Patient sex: M
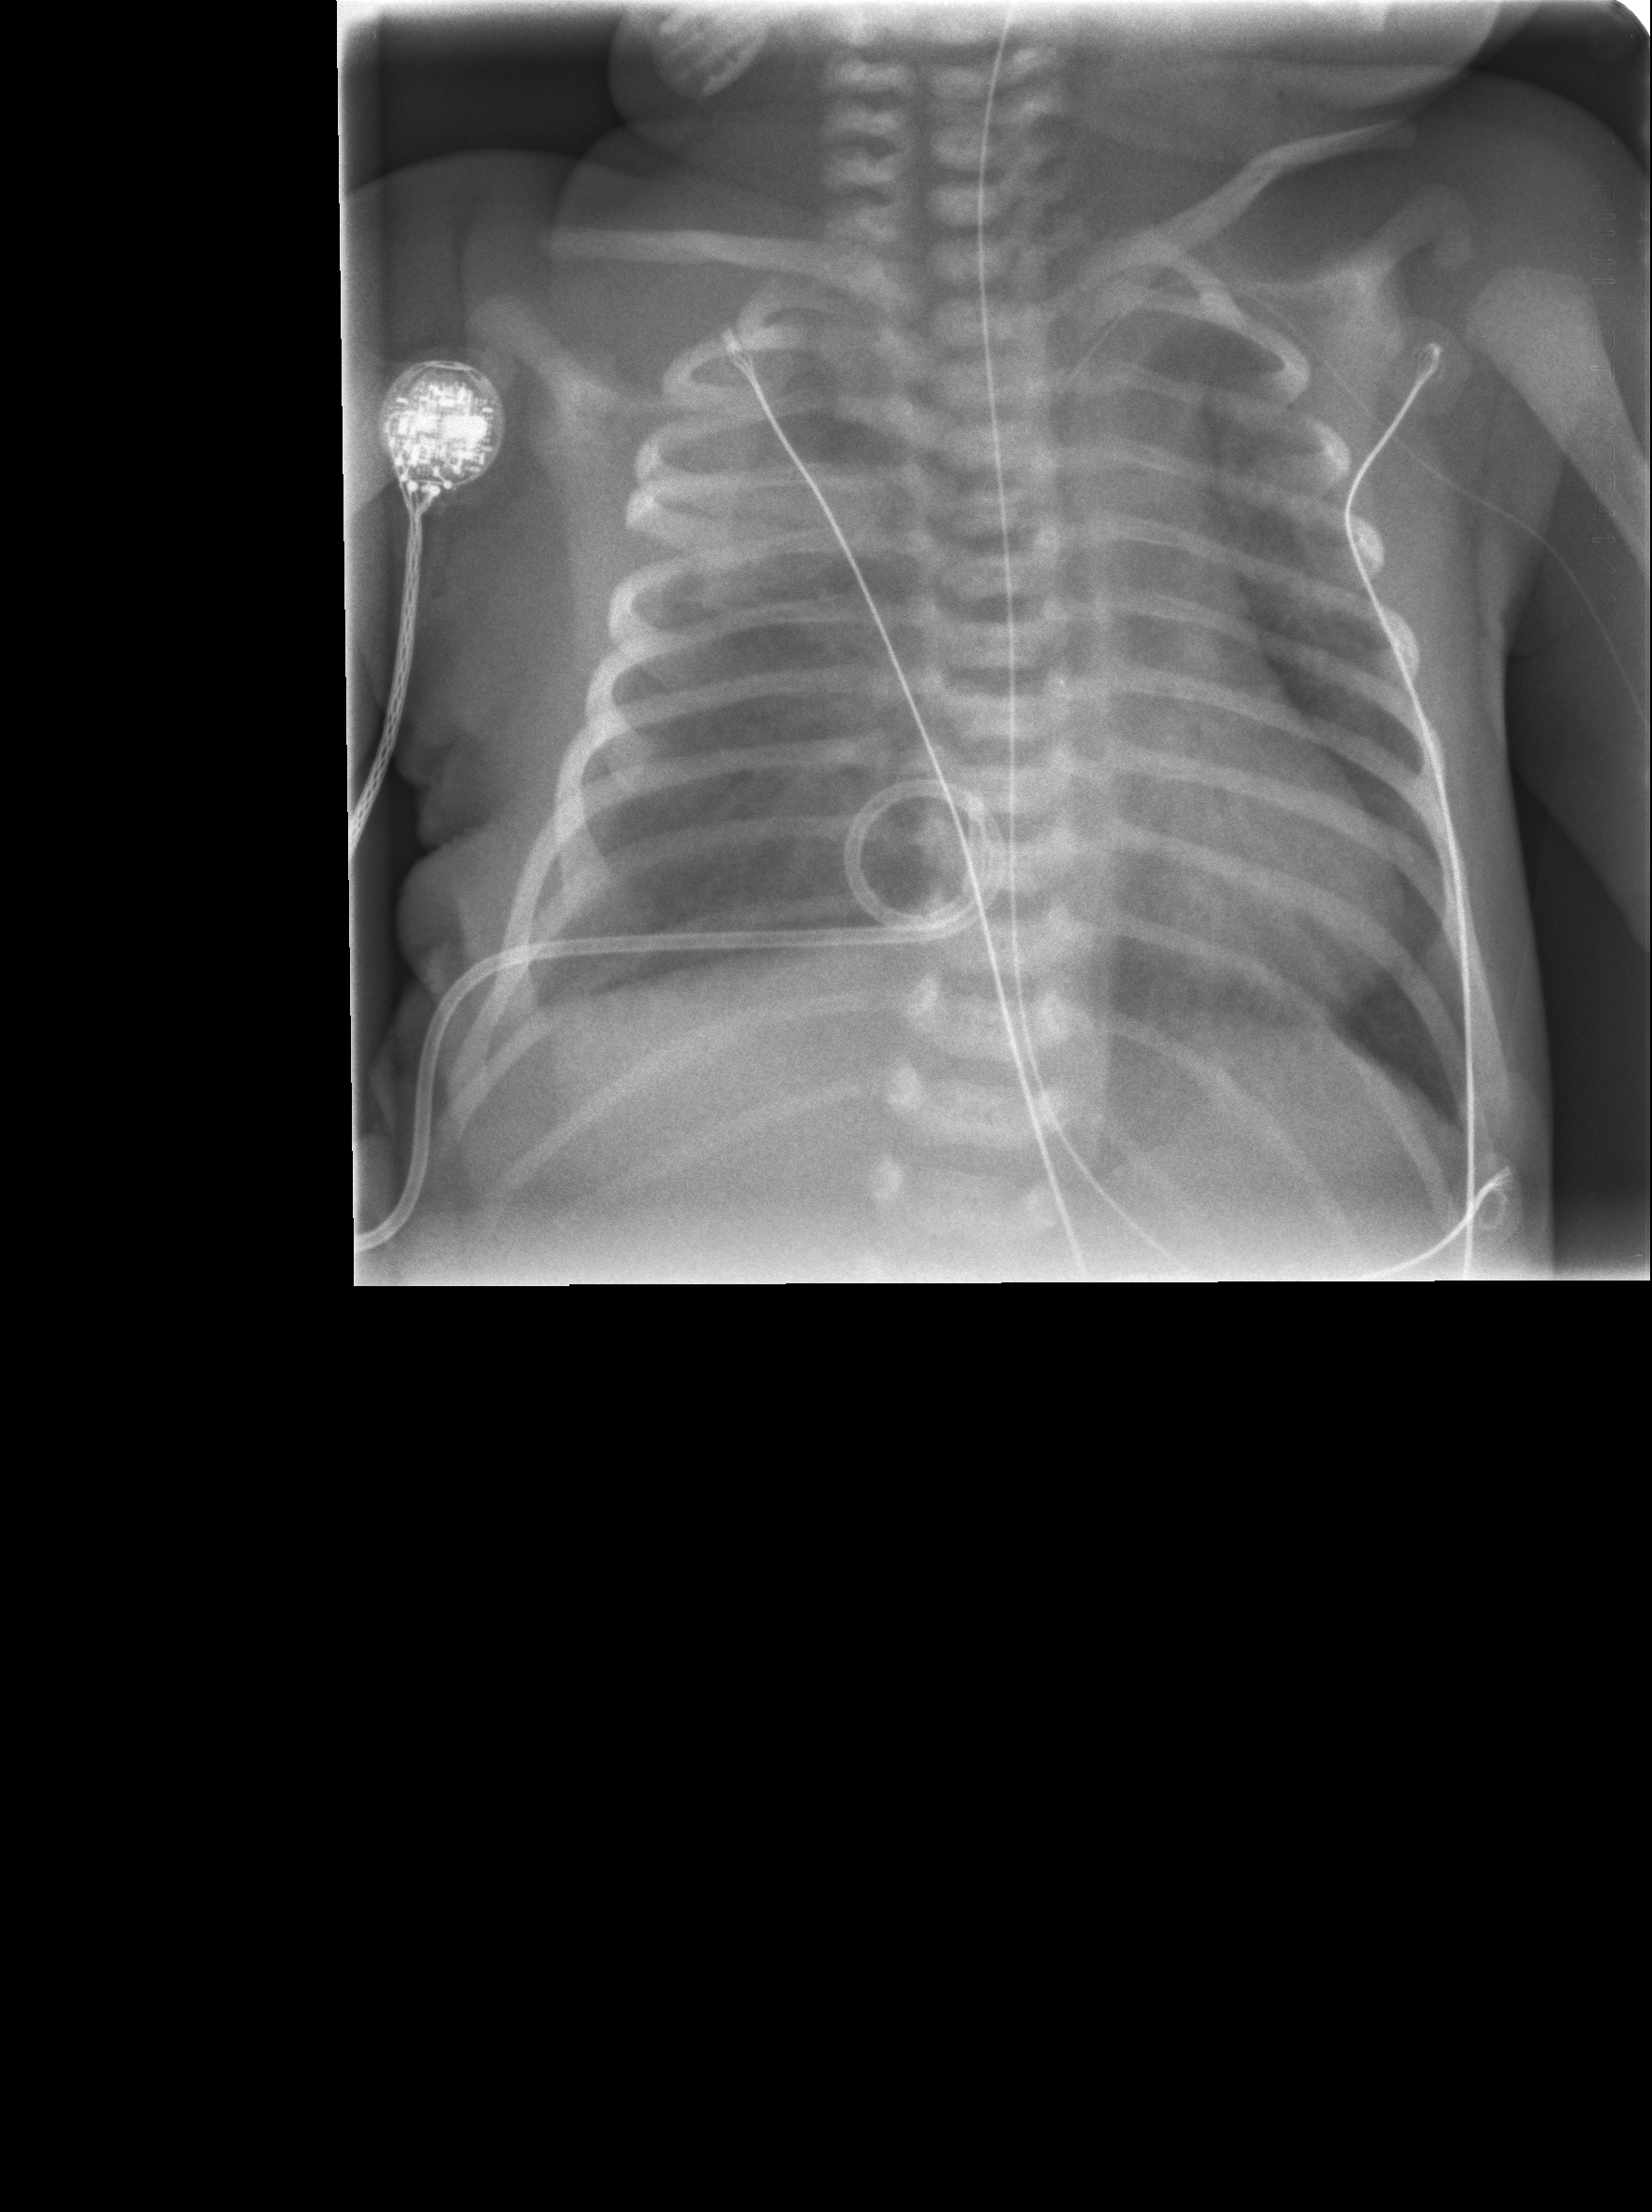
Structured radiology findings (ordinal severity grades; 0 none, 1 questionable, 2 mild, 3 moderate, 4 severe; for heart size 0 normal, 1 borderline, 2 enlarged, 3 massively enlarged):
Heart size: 0
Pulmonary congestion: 0
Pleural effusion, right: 1
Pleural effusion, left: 0
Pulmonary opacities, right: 2
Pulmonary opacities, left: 2
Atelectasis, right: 1
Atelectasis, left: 0